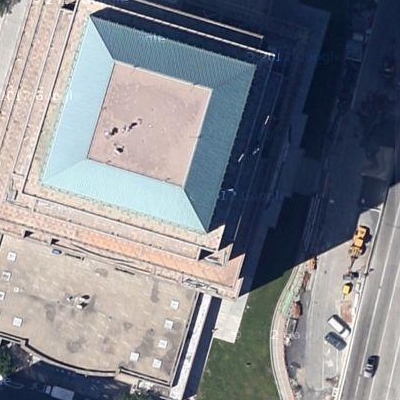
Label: cIndustry